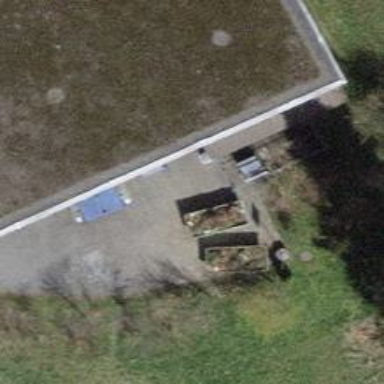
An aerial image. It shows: Recycling container for green waste at the recycling facility.